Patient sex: F
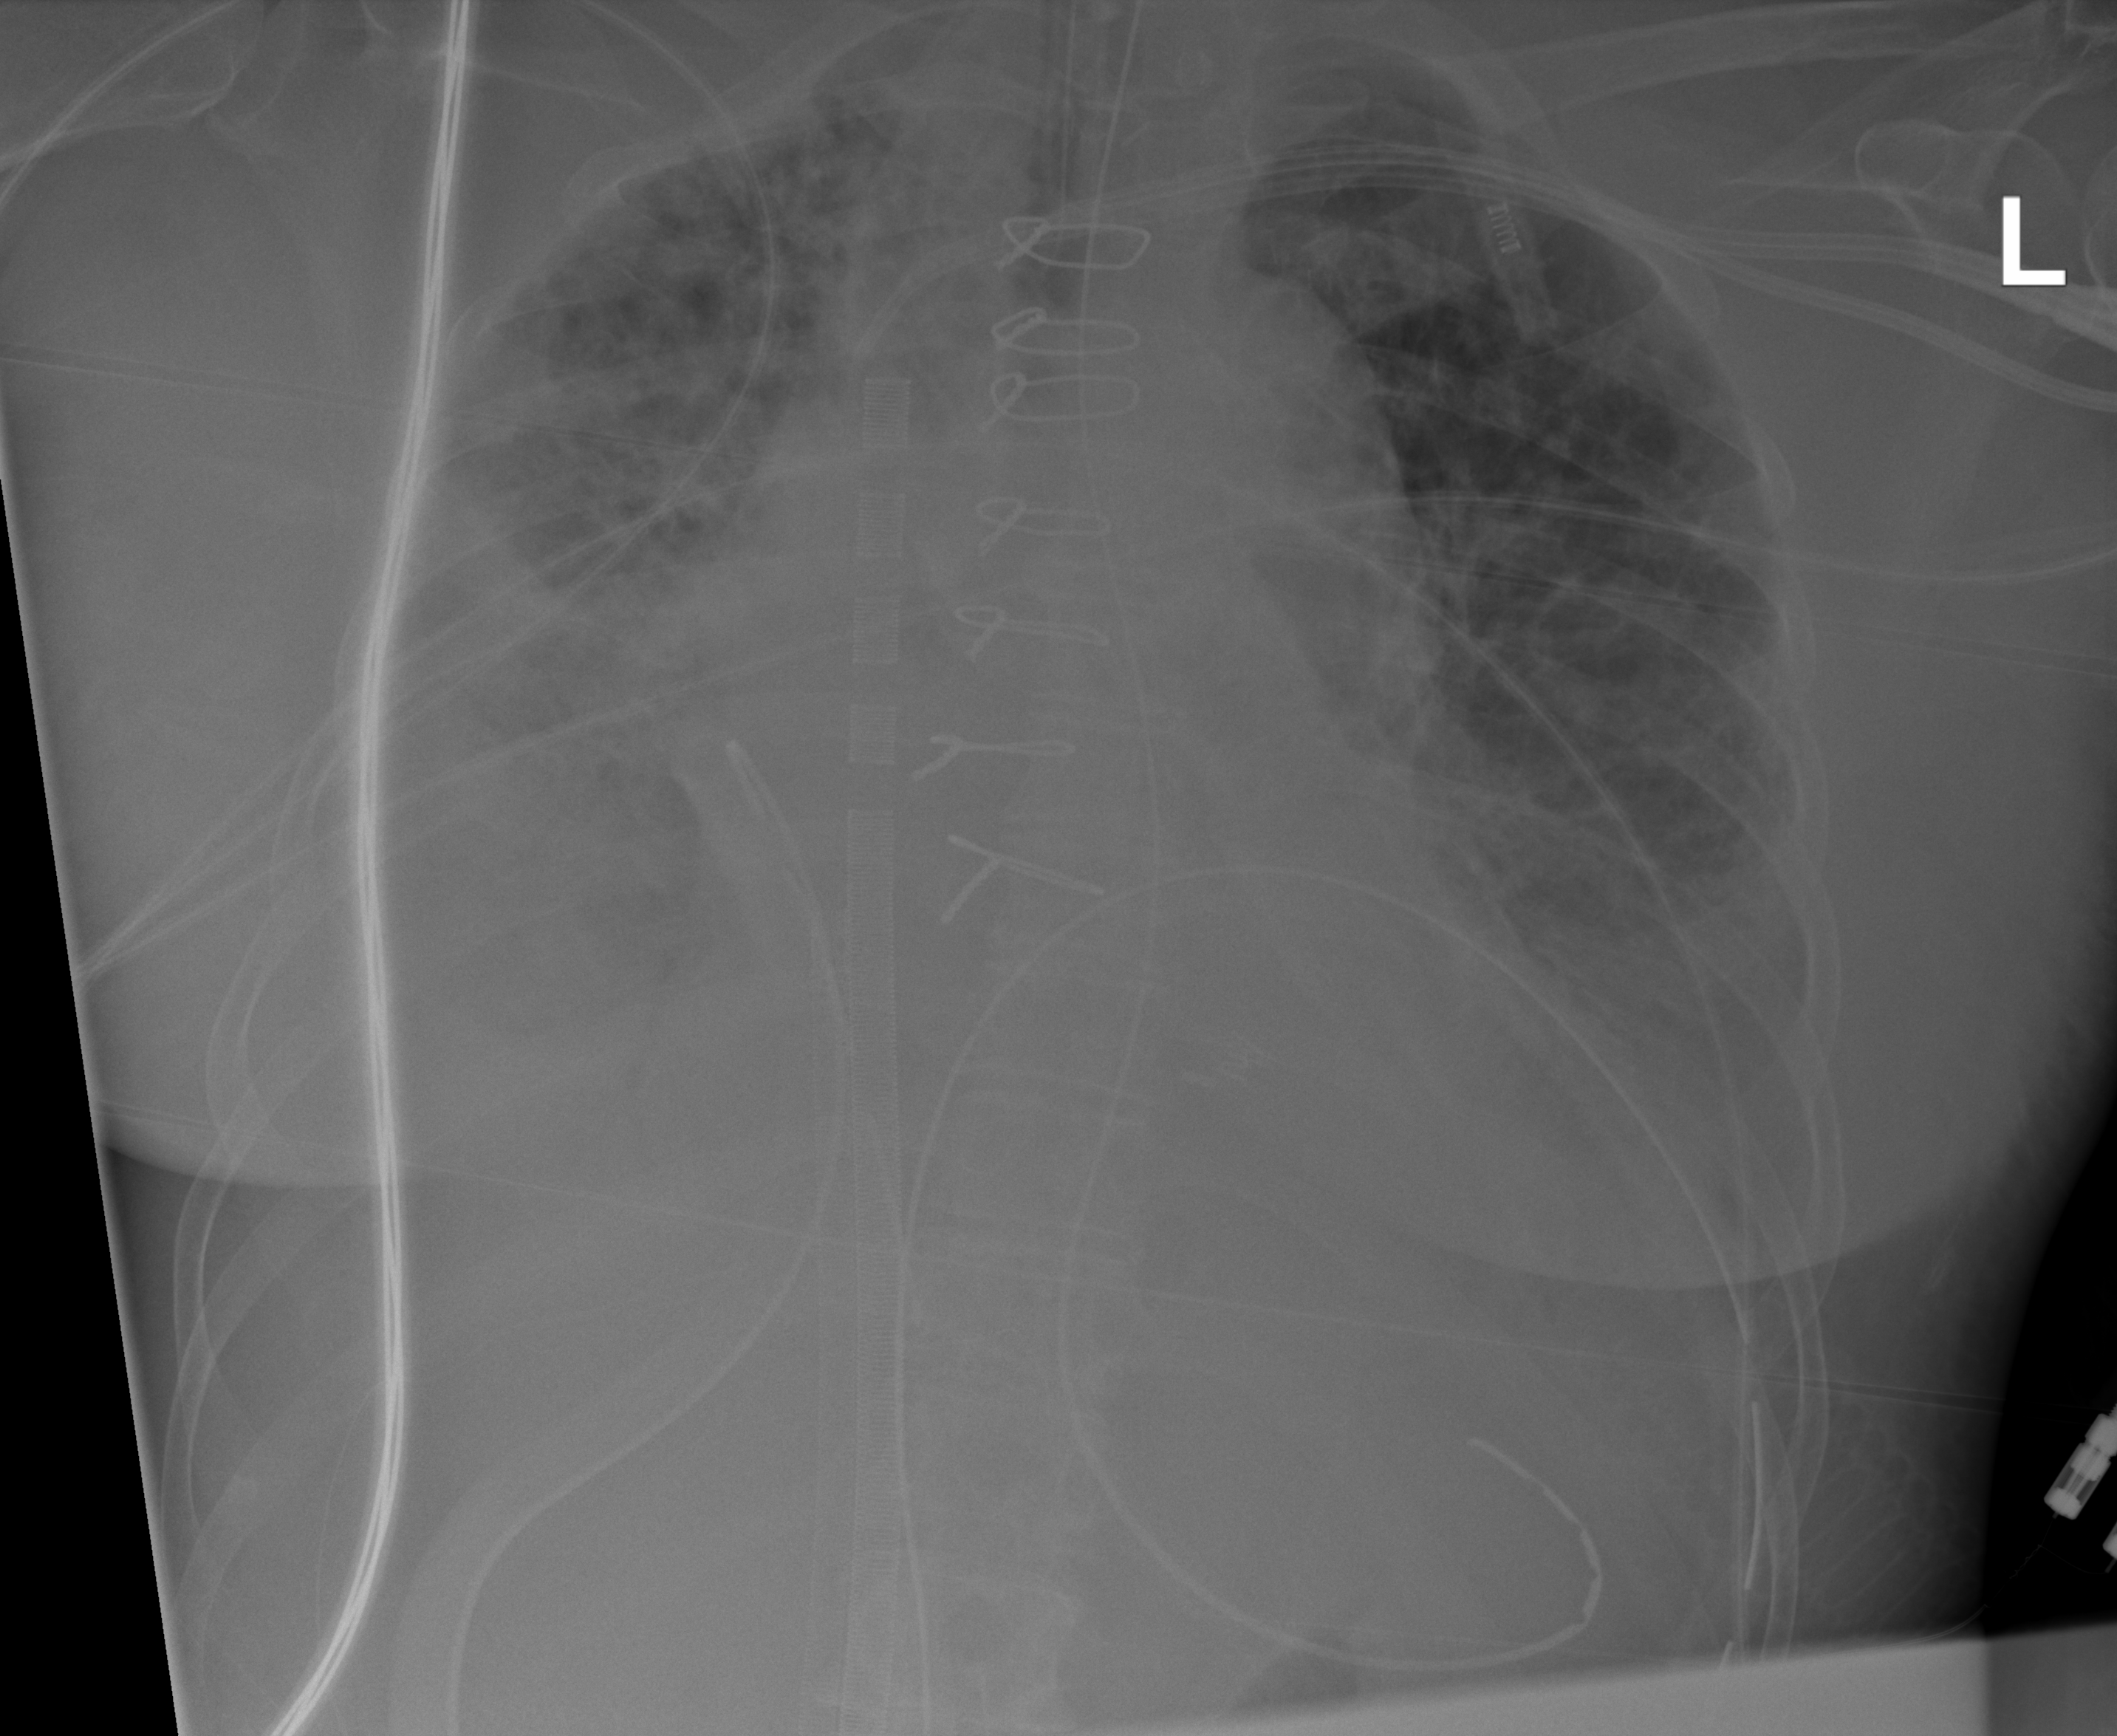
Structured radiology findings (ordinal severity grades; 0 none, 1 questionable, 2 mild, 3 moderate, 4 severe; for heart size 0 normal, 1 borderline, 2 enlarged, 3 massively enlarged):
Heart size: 2
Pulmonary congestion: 3
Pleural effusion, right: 3
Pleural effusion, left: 2
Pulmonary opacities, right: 3
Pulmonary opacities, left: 2
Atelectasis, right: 3
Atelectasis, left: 2